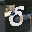
Label: 6